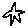
Label: star